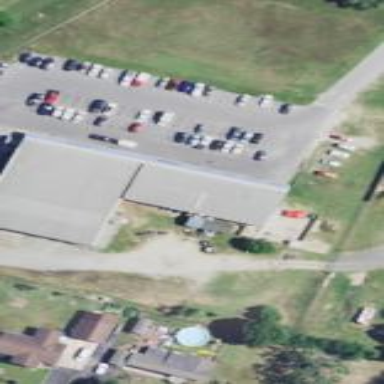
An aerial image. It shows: Commercial building.